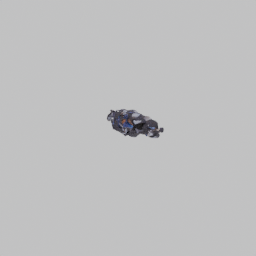
Label: people